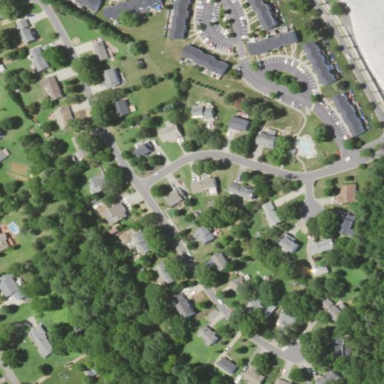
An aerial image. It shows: This residential area consists of single-family homes.